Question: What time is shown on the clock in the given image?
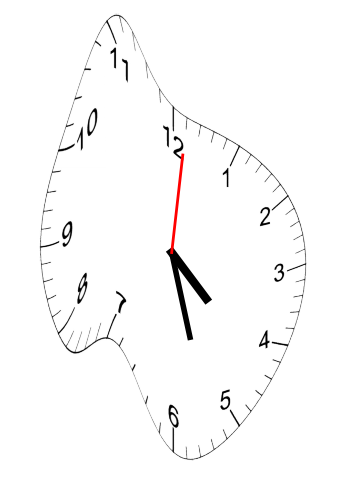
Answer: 04:27:01